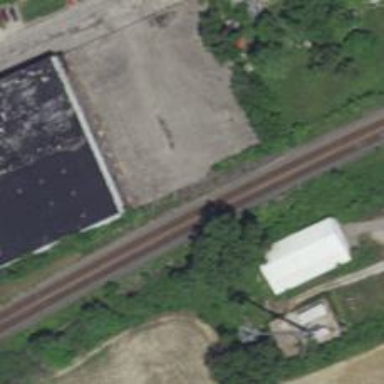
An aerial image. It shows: Abandoned railway.